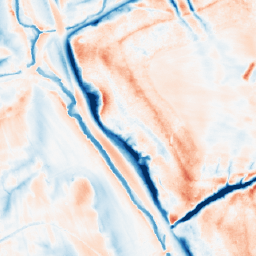
Category: classical
Decomposition family: gaussian_anisotropic
Decomposition parameters: sigma_x: 10
sigma_y: 5
Upsampling method: area
Upsampling parameters: scale: 2
Upsampling scale: 2